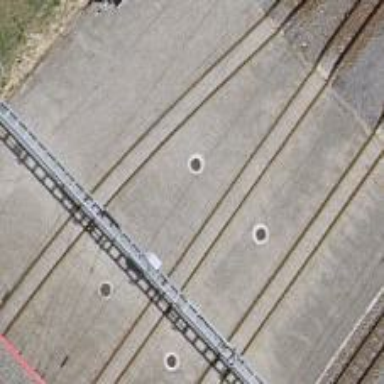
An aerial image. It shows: Narrow-gauge railway yard with electrified contact line.